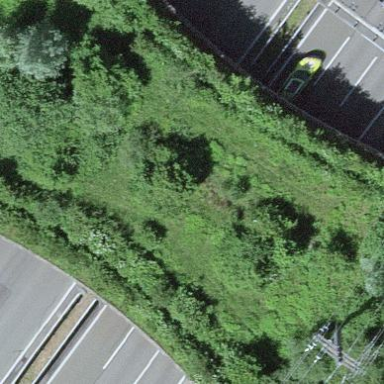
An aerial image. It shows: Wildlife crossing bridge.